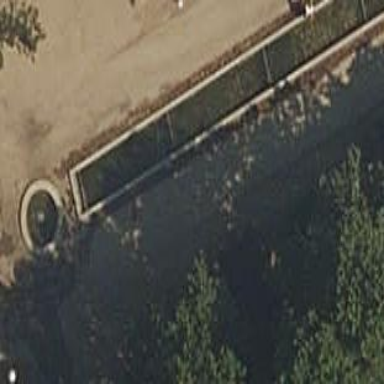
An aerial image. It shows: Pond with kerb barrier around it.